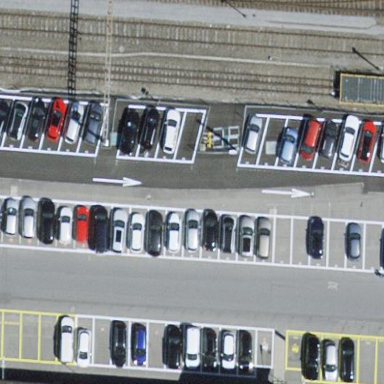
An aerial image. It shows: Paved parking area with Park & Ride facilities.